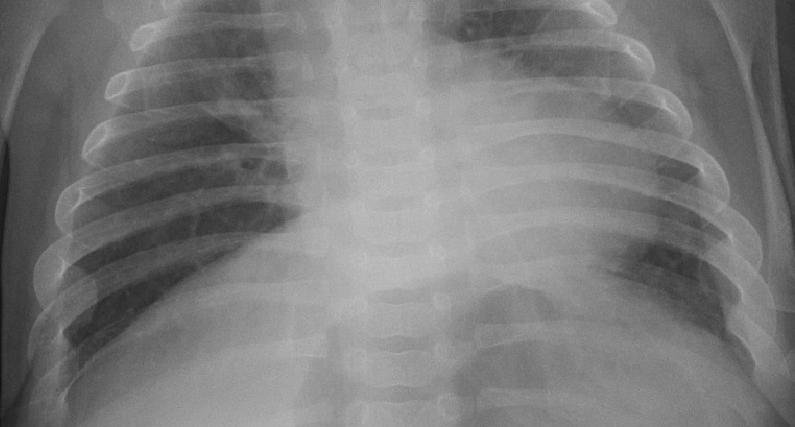
Diagnosis: PNEUMONIA